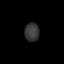
Tissue: lung
Cell type: Epithelial cells
Senescence score: 0.2304
Nuclear area (px): 267
Mean DAPI intensity: 54.479